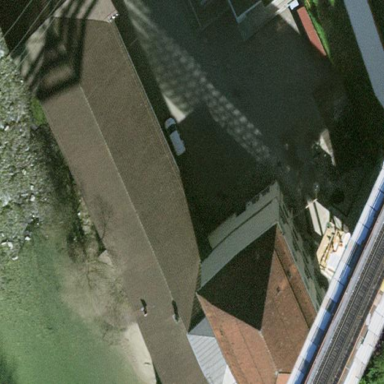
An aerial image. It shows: Service building.